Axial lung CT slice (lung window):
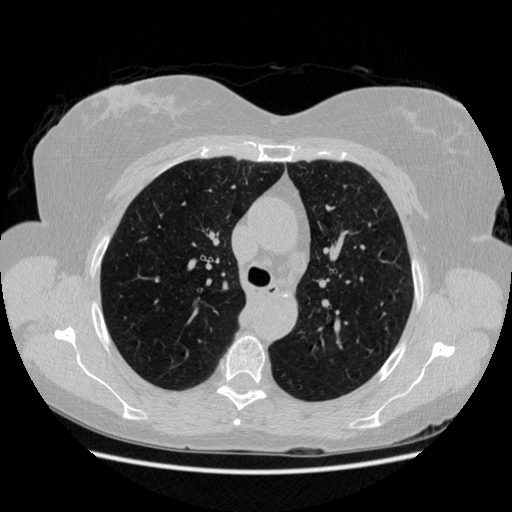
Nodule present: no